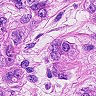
Metastatic tissue present: yes